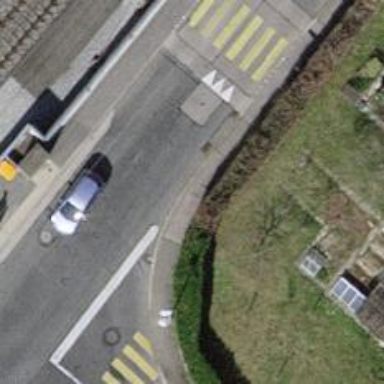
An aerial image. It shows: Asphalt sidewalk along the footway.